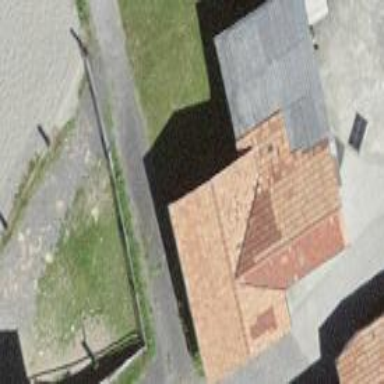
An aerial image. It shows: Garage.